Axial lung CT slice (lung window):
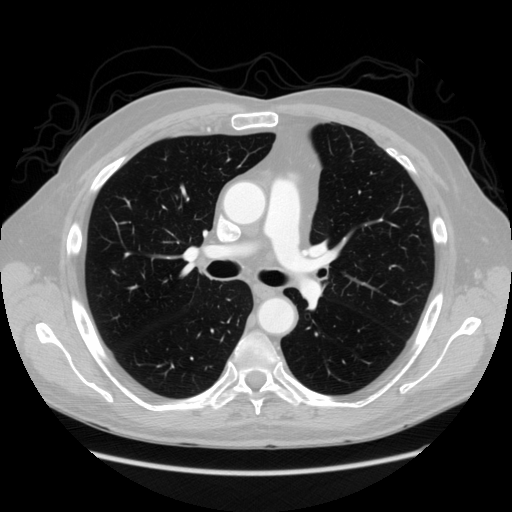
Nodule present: no